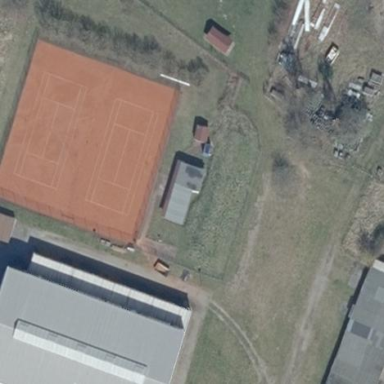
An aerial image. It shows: Tennis court on the leisure land pitch.